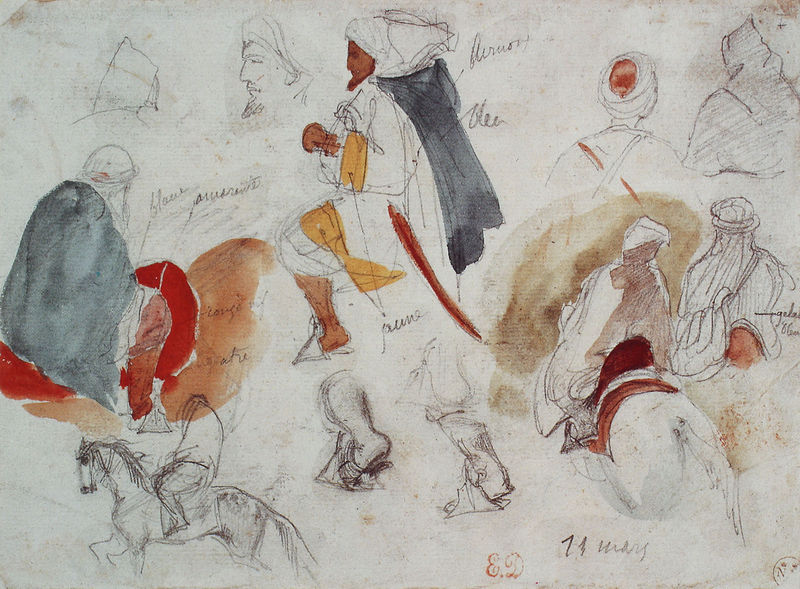
Titel: Studien von reitenden Arabern
Künstler: Eugène Delacroix
Institution: Stockholm, Nationalmuseum
Schlagwörter: mann, aquarell, gelb, braun, grau, männer, schwarz, skizze, weiss, zeichnung, rot, bart, falten, gehen, gewand, mantel, tücher, pferd, pferde, reiter, reiten, sattel, steigbügel, papier, sitz, schuhe, studie, farben, wasserfarbe, kopftuch, schild, fuss, schraffur, säbel, bleistift, entwurf, arabisch, plan, turban, araber, bezeichnung, kapuze, graphit, notizen, franz marc, marc, beduinen, krummsäbel, tunesien, e.d., 11, skizzerot